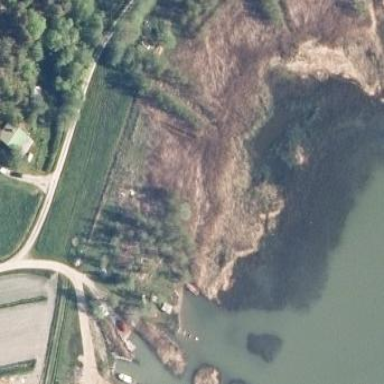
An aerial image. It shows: Reedbed wetland area.